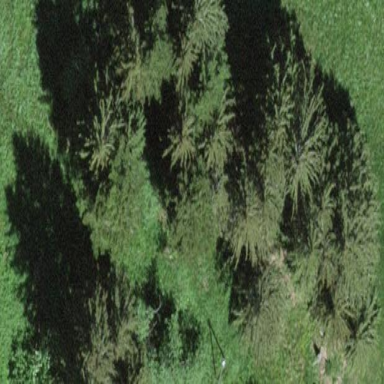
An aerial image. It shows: Beautiful woodland area.